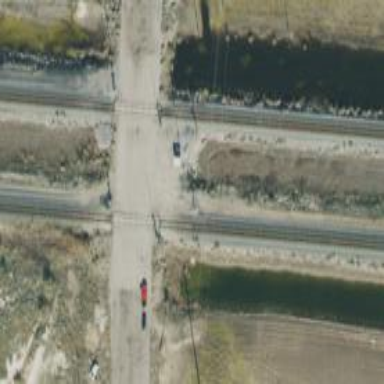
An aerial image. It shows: Level crossing along the railway.